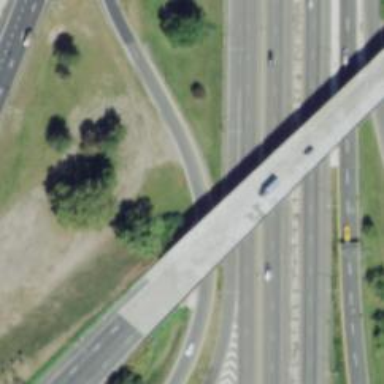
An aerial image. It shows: Urban freeway/expressway with asphalt surface.